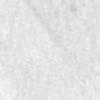
Label: no_change